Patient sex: M
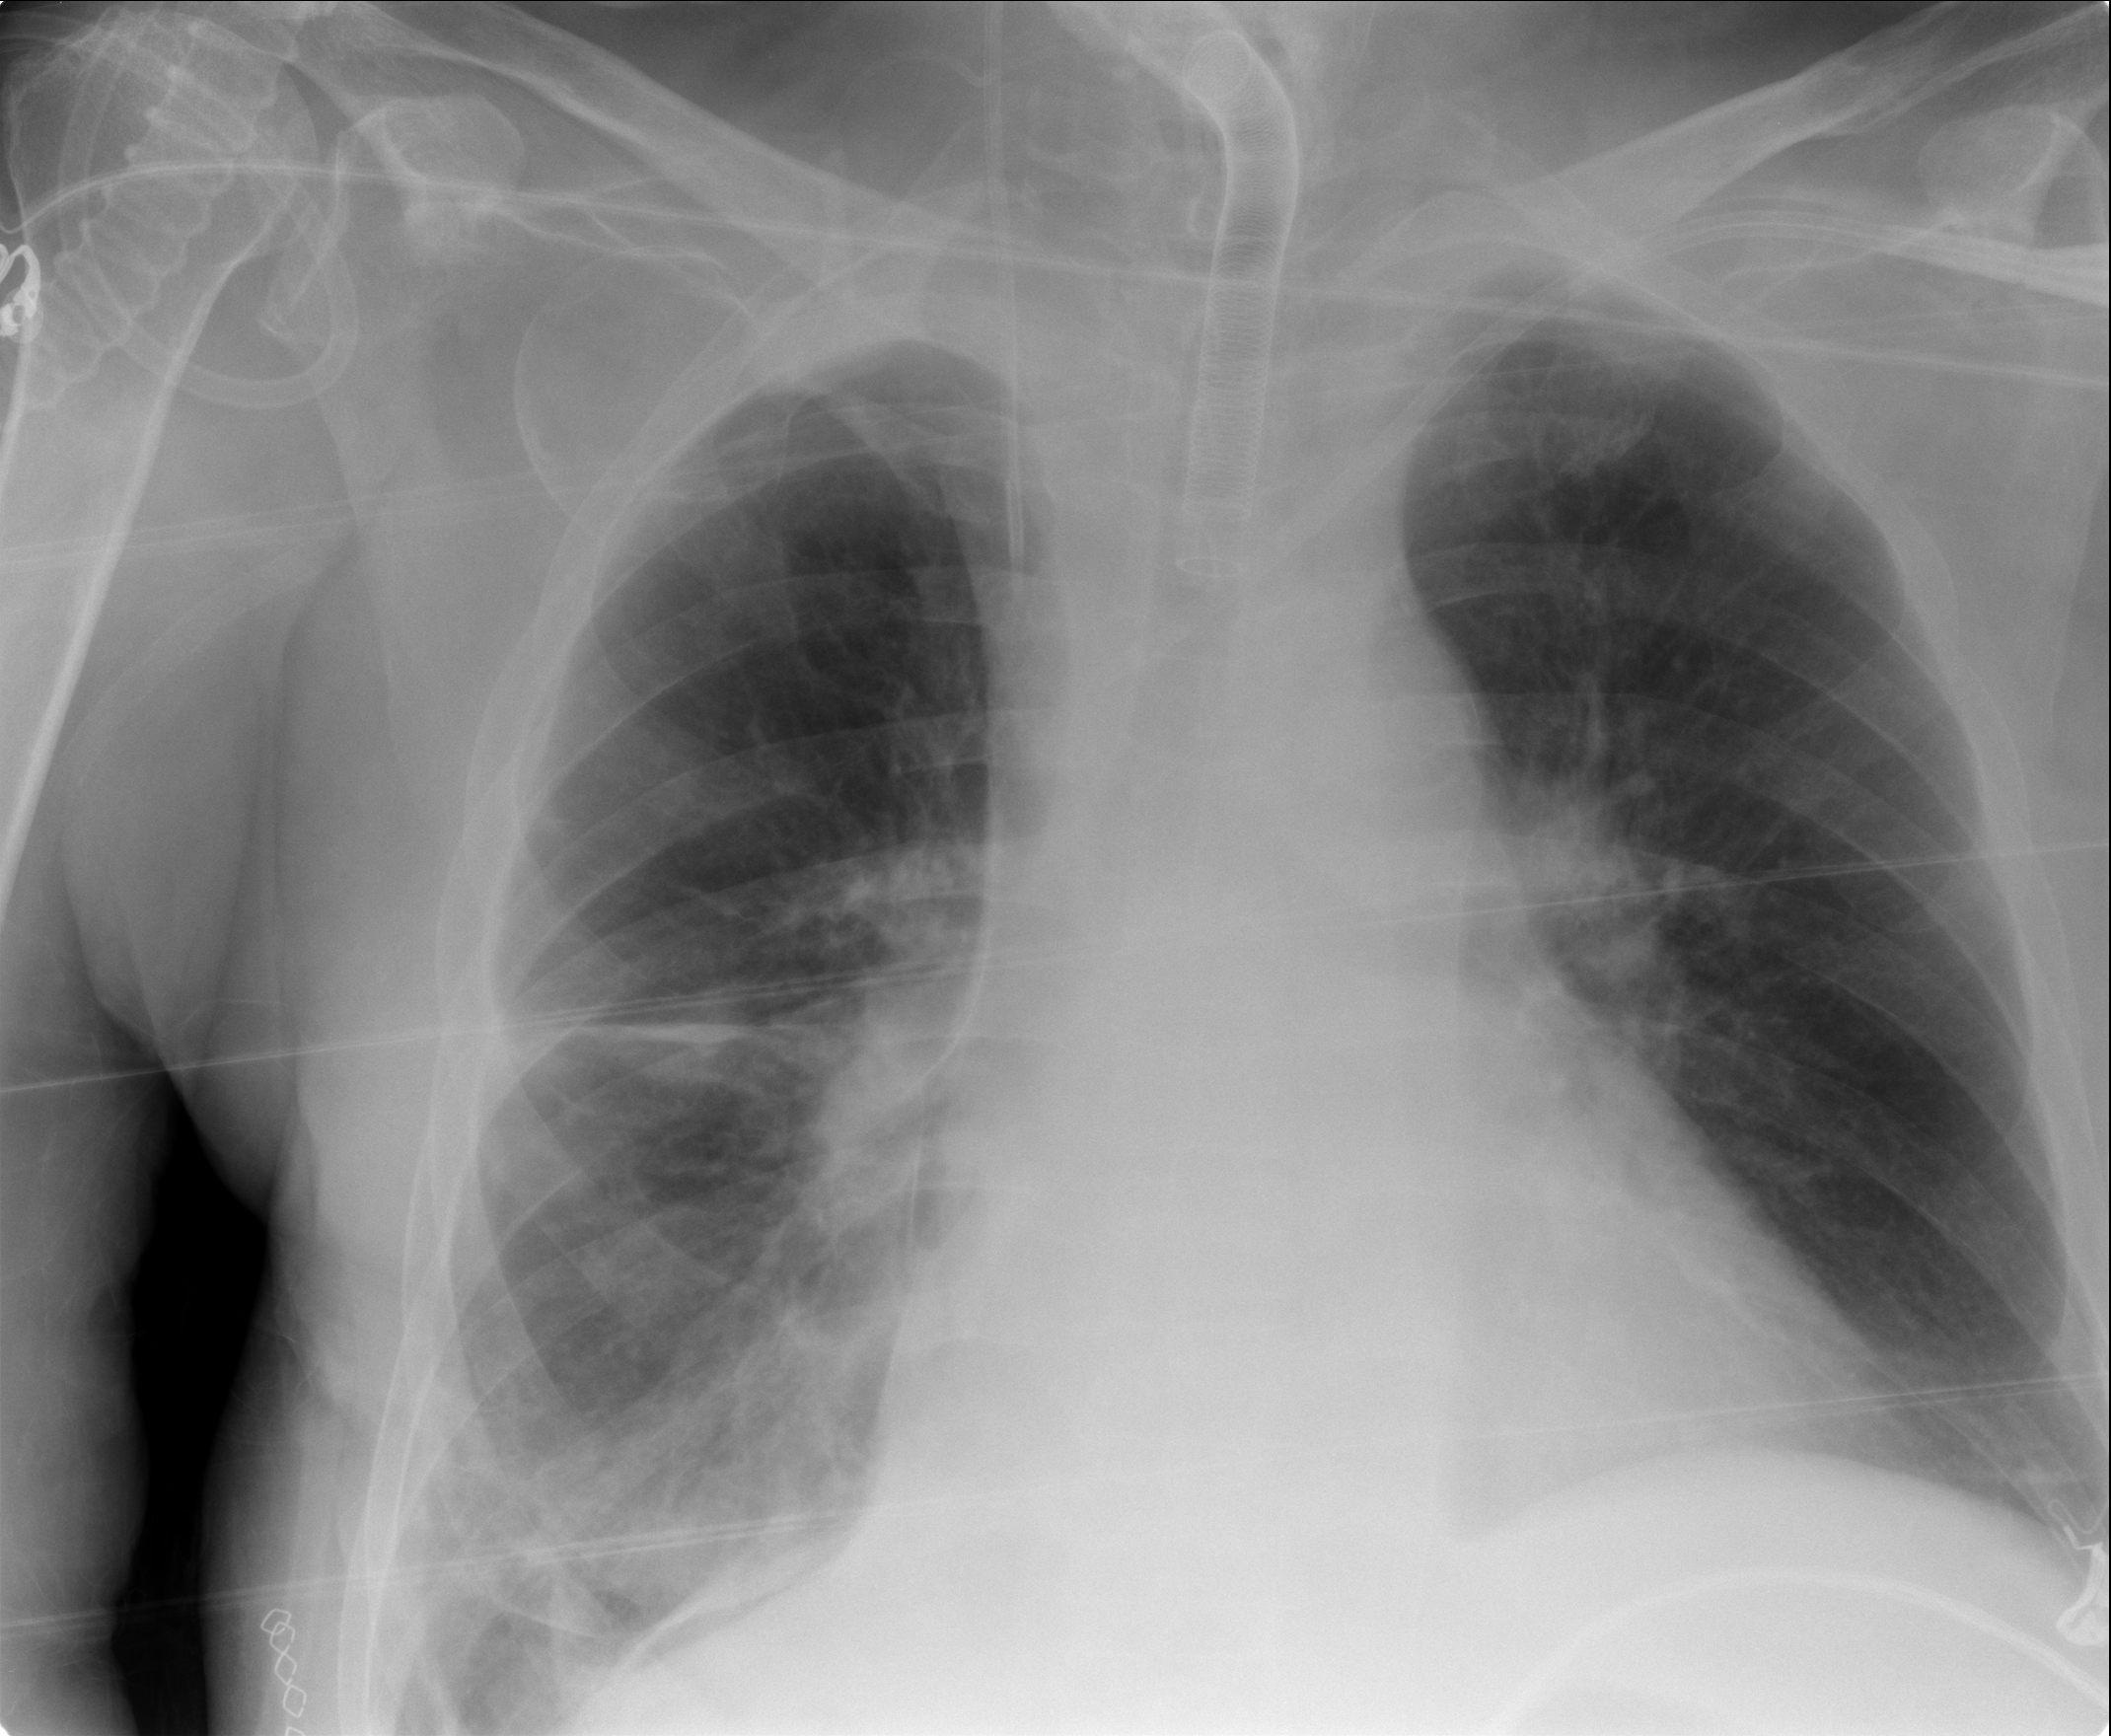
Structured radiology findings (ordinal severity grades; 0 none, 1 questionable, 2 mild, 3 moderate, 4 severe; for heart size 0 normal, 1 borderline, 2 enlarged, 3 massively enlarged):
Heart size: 1
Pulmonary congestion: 0
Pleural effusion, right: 1
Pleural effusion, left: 0
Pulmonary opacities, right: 2
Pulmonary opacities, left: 0
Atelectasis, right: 2
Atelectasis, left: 0